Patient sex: M
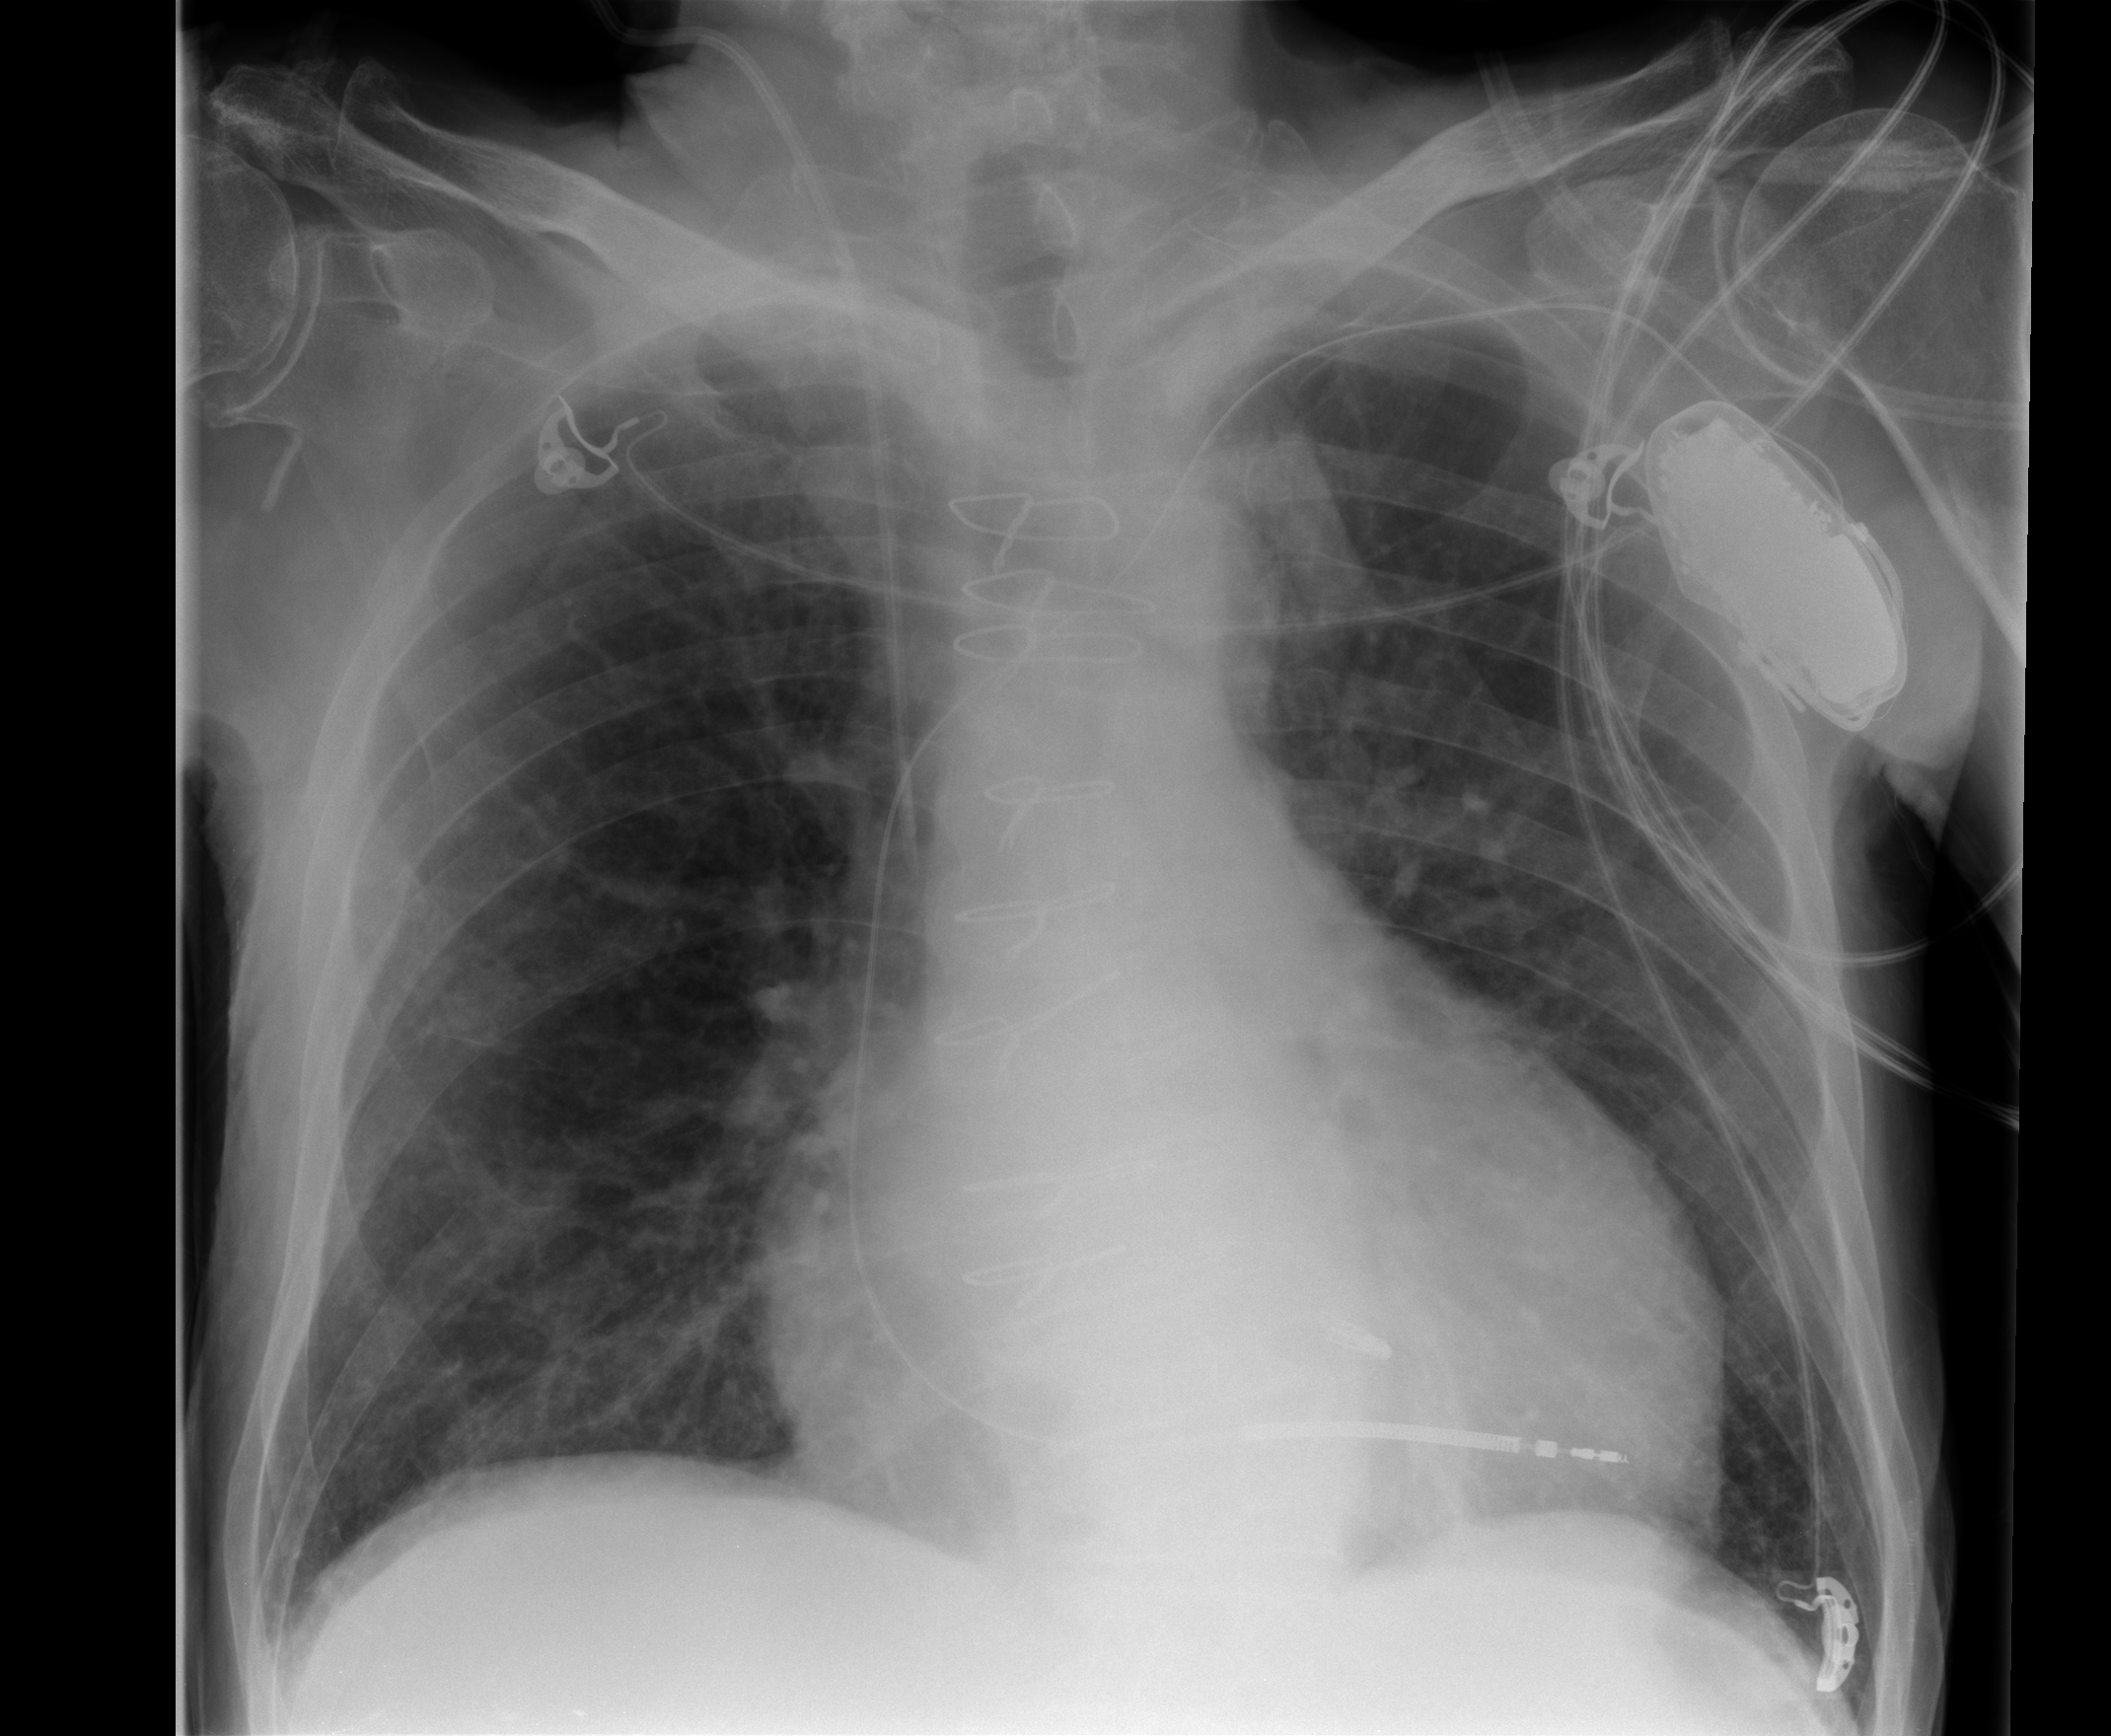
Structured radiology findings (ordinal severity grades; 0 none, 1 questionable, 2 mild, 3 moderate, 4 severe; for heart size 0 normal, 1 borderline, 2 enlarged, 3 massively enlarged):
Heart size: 2
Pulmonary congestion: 2
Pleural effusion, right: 0
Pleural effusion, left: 0
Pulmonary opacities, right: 0
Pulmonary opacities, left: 0
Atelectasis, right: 0
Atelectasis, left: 0